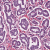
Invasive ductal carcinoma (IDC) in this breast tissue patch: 1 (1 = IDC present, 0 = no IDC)